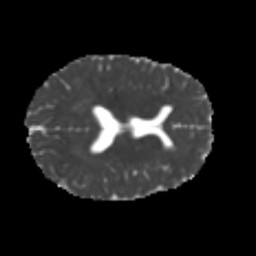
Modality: MD
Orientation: axial
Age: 25
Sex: female
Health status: healthy
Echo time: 0.074 s